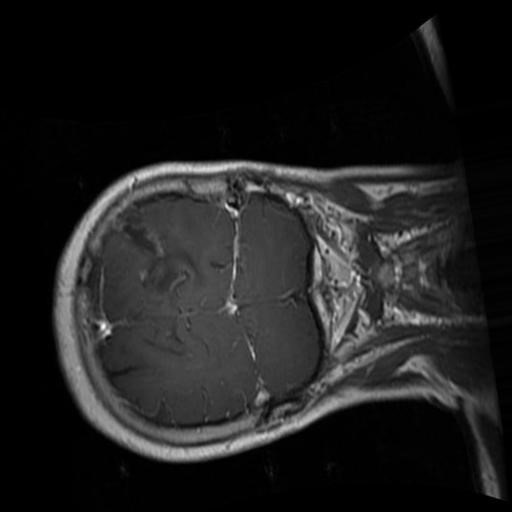
Label: brain_glioma